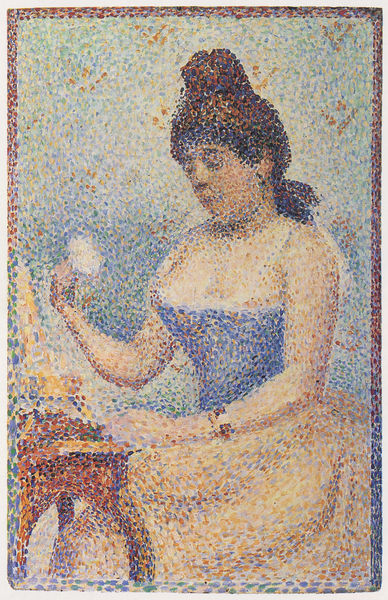
Titel: Jeune Femme se poudrant, étude
Künstler: Georges Pierre Seurat
Standort: Houston (Texas)
Institution: The Museum of Fine Arts
Schlagwörter: blau, hand, haut, nackt, weiß, gelb, impressionismus, mädchen, sitzen, ausschnitt, braun, brust, busen, degas, frankreich, frau, frisur, kleid, mund, nase, ohr, ohrring, stuhl, tisch, dame, rot, tuch, beige, malerei, muster, rock, hemd, augen, falten, gesicht, knoten, rahmen, porträt, spiegel, morgen, haare, tänzerin, dekollete, dekollte, dekoltee, madame, puder, schminke, dutt, mieder, pointilismus, zopf, uhr, um 1900, tischchen, augenbraue, punkte, haarknoten, waschen, buch, gepunktet, punkt, nelke, schminktisch, toilette, armband, armreif, trägerkleid, korsett, seurat, sisley, garderobe, signac, schminken, korsage, tischlein, umrahmt, schauspielerin, pointillismus, georges seurat, neoimpressionismus, pointismus, komplementärkontrast, pointelismus, zwischenräume, siganc, unterkleid, seurrat, puderquaste, bordell, pudern, watte, top, armbanduhr, impressiv, blick gesenkt, pointillusmus, prostiuierte, puderquase